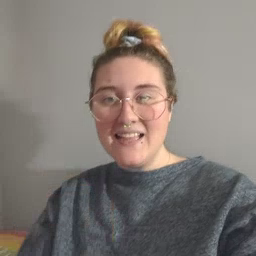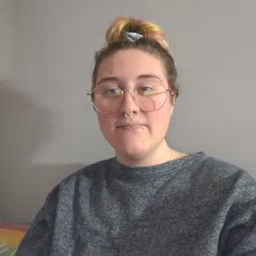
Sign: fish